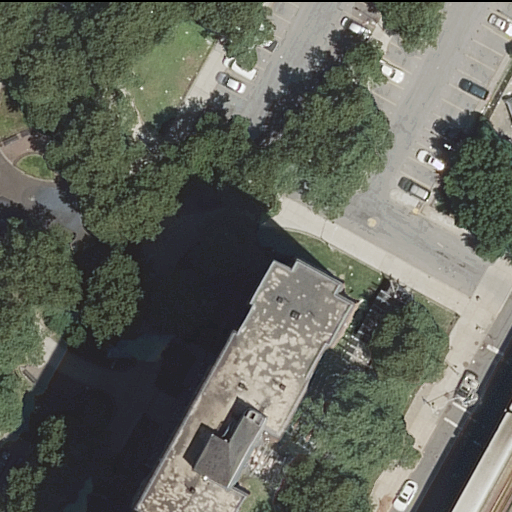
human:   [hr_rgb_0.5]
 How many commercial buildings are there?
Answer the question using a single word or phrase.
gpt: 0

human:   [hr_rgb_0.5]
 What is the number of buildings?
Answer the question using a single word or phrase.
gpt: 2

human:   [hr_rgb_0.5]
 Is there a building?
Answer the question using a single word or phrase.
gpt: yes

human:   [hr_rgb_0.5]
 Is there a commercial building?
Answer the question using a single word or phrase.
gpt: no

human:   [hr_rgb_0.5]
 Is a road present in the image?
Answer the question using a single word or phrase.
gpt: yes

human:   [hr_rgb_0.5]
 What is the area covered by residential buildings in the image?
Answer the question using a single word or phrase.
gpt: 1032m2

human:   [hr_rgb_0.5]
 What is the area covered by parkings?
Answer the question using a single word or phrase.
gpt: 3290m2

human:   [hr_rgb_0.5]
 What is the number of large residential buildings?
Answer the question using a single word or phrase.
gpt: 1

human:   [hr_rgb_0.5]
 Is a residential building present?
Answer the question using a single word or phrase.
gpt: yes

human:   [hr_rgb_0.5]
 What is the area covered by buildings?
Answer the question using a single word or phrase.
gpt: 1032m2

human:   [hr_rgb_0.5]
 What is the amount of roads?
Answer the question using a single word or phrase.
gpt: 10

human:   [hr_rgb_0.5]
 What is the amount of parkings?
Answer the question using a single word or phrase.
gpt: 2

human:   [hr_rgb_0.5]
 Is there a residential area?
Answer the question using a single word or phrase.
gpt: yes

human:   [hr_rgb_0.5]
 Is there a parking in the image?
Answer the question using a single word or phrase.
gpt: yes

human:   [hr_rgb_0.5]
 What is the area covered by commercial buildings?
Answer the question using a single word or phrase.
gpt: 0m2

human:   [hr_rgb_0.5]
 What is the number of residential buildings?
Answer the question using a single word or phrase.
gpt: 2

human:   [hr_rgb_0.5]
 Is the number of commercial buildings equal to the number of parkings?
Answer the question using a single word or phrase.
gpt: no

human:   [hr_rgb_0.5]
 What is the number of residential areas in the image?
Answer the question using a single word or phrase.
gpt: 1

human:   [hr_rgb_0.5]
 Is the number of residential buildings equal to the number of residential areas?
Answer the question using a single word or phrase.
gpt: no

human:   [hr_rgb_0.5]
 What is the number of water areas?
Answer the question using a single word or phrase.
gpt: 0

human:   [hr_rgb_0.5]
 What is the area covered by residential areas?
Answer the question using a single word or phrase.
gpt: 9625m2

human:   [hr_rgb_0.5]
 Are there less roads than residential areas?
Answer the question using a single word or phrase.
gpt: no

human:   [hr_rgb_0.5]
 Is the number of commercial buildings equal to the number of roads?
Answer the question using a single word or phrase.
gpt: no

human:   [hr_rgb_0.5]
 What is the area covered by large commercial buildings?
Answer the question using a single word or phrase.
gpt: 0m2

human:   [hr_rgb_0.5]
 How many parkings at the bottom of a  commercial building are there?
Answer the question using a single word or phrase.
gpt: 0

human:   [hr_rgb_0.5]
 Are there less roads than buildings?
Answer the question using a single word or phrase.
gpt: no

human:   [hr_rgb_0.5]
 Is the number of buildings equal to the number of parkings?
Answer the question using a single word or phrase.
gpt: yes

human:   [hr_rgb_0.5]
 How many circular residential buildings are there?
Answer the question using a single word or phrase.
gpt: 0

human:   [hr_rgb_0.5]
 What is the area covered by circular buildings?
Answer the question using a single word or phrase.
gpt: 0m2

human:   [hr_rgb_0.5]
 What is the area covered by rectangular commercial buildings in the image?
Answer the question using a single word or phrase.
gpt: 0m2

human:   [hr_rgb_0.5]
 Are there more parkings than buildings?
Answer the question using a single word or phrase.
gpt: no

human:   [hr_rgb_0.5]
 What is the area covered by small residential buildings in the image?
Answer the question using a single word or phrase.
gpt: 0m2

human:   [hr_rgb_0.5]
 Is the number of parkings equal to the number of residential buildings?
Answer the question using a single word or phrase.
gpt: yes

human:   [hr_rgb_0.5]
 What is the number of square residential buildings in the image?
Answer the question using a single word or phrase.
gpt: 0

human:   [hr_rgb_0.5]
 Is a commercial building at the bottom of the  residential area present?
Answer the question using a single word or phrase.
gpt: no

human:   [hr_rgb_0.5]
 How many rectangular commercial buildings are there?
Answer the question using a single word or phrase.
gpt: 0

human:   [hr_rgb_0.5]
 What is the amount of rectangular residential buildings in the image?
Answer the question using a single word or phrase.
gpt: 1

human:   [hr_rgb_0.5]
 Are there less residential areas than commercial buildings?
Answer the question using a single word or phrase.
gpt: no

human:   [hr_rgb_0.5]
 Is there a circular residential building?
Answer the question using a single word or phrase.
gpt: no

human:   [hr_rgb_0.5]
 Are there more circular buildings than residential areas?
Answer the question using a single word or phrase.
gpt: no

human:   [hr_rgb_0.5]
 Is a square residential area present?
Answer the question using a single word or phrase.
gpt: no

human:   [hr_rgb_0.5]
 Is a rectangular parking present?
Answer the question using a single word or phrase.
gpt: yes

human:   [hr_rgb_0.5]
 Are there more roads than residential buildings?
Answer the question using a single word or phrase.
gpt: yes

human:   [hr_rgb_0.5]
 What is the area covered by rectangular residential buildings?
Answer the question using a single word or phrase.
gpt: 115m2

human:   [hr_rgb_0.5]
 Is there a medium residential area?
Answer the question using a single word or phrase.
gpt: no

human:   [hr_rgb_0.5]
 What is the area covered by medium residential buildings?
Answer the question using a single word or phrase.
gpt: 115m2

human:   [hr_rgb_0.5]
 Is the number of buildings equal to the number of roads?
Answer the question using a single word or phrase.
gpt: no

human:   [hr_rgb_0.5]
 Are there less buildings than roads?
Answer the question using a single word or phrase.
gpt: yes

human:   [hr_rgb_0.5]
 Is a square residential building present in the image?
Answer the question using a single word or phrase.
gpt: no

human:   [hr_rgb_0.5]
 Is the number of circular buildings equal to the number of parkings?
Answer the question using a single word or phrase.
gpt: no

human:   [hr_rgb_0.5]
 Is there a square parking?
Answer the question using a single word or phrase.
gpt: no

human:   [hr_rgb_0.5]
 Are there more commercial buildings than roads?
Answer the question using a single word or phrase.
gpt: no

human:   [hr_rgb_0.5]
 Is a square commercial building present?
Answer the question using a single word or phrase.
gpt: no

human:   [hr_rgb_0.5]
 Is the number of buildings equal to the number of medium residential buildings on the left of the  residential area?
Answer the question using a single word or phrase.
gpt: no

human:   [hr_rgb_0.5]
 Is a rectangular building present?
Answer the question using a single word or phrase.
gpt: yes

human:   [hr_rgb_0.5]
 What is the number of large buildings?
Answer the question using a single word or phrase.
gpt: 1

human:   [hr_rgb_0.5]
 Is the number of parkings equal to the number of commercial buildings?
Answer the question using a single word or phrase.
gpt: no

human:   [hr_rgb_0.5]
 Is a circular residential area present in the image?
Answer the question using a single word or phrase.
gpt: no

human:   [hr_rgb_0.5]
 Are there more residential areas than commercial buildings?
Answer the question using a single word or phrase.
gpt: yes

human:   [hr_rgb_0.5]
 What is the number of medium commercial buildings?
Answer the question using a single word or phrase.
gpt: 0

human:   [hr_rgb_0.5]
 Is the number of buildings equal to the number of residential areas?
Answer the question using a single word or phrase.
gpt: no

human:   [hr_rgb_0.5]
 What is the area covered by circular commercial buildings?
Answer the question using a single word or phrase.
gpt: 0m2

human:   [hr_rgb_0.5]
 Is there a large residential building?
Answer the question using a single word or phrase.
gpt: yes

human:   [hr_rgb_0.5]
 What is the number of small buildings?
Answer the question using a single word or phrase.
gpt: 0